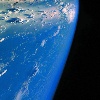
Label: water